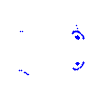
Particle: kaon